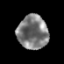
Tissue: prostate
Cell type: Epithelial cells
Senescence score: 0.3379
Nuclear area (px): 1010
Mean DAPI intensity: 124.55